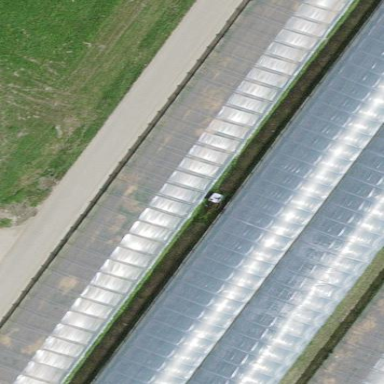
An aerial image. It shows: Greenhouse.